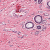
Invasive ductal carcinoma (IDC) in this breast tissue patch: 0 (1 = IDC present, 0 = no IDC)